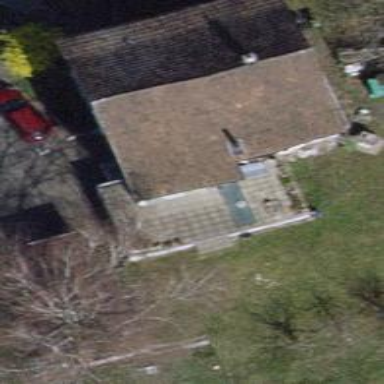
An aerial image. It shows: Detached building with gabled roof.